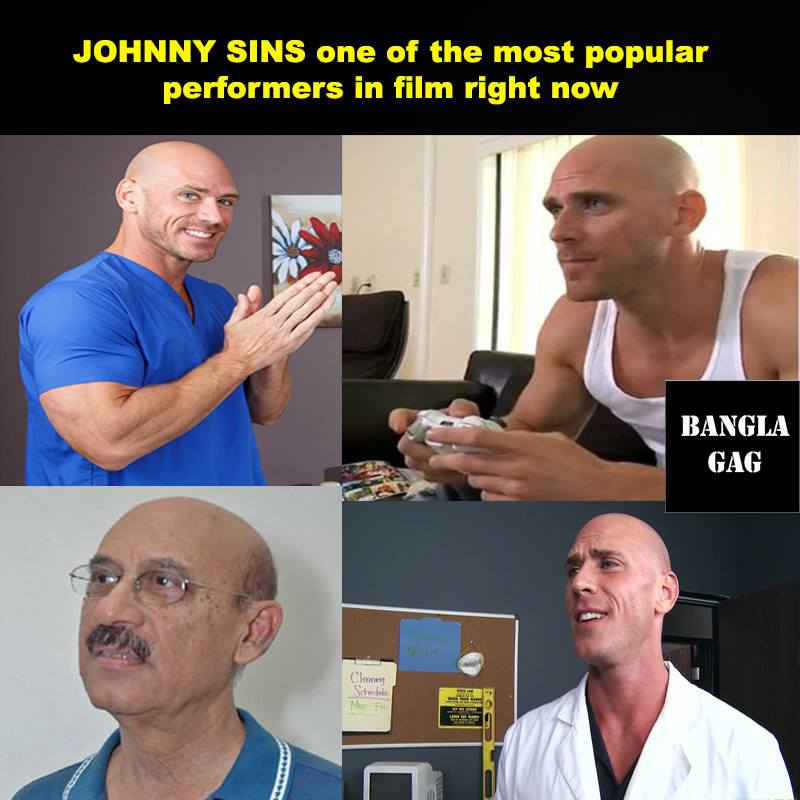
Caption: JOHNNY SINS one of the most popular performers in film right now
Label: hate